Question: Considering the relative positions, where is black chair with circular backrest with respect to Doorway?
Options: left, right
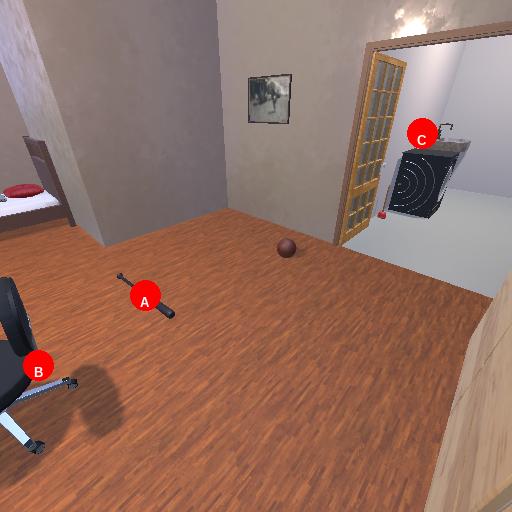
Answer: left